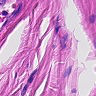
Metastatic tissue present: no